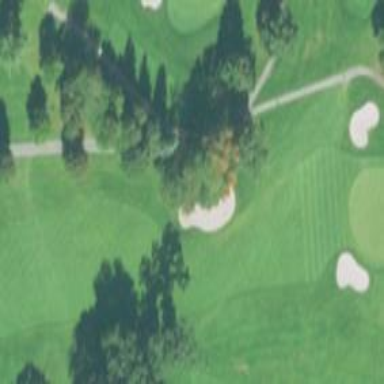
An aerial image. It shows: Grassy area designated as golf fairway.